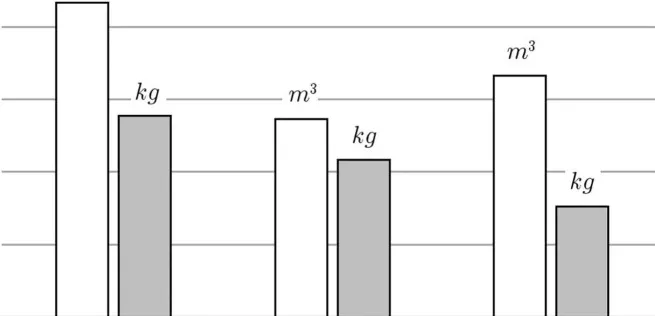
The white and gray bars represent the water and carbon footprint of the average menu or those obtained by minimizing either the water or the carbon footprint.
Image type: pathology (immunostaining)